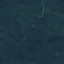
Land use / land cover: Forest